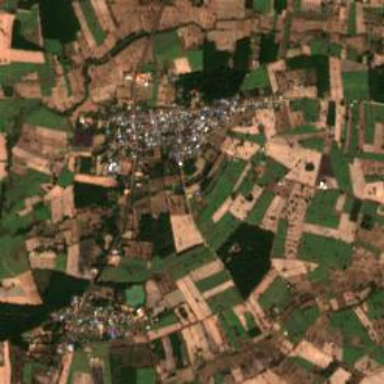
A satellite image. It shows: Village.